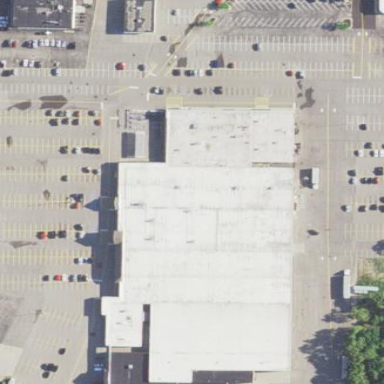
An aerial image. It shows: Retail area.